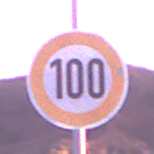
Verkehrszeichen: Geschwindigkeit100
Umgebung: Outdoor, Nature
Tageszeit: Dawn
Wetter: PartlyCloudy
Licht: Natural
Jahreszeit: NotSpecified
Kontrast: MediumContrast